Question: Displaying total number as text for multiple pins at the same location in map in android
I have 5 images to display on same latitude and longitude.. so I want to give total number as text with one image.. and when I click on that image than display all 5 images in grid view...
so how to display total number as text for multiple pins with the one pin at the same location?

![two muppets][1]
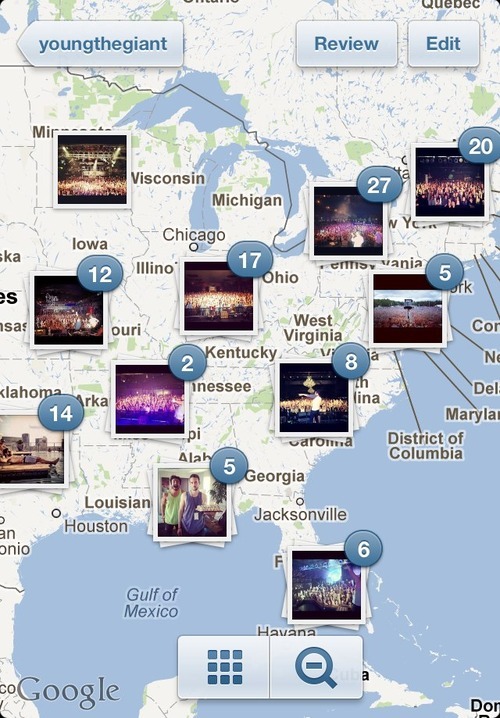
Answer: Here is my question and answer where u can dynamically number your pin's text. Check it and let me know if you need any help.
<URL>